Question: In my project. I need to use NER annotation so I used NERDemo.java
It works fine when I create a new project and have only this code, but when I add it to my project I keep getting errors. I have edited the path in my code to the specific location of the classifiers.
I added the Jar files:

This is the code:
'''
String serializedClassifier = "/Users/ha/stanford-ner-2014-10-26/classifiers/english.all.3class.distsim.crf.ser.gz";
String serializedClassifier2 = "/Users/ha/stanford-ner-2014-10-26/classifiers/english.muc.7class.distsim.crf.ser.gz";
if (args.length > 0) {
serializedClassifier = args[0];
}
NERClassifierCombiner classifier = new NERClassifierCombiner(false, false, serializedClassifier, serializedClassifier2);
String fileContents = IOUtils.slurpFile("/Users/ha/NetBeansProjects/StanfordPOSCode/src/stanfordposcode/input.txt");
List<List<CoreLabel>> out = classifier.classify(fileContents);
int i = 0;
for (List<CoreLabel> lcl : out) {
i++;
int j = 0;
for (CoreLabel cl : lcl) {
j++;
System.out.printf("%d:%d: %s%n", i, j,
cl.toShorterString("Text", "CharacterOffsetBegin", "CharacterOffsetEnd", "NamedEntityTag"));
}
}
'''
But I got this error:
'''
run:
Loading classifier from /Users/ha/stanford-ner-2014-10-26/classifiers/english.all.3class.distsim.crf.ser.gz ... Loading distsim lexicon from /u/nlp/data/pos_tags_are_useless/egw4-reut.512.clusters ... java.lang.RuntimeException: java.io.FileNotFoundException: /u/nlp/data/pos_tags_are_useless/egw4-reut.512.clusters (No such file or directory)
at edu.stanford.nlp.objectbank.ReaderIteratorFactory$ReaderIterator.setNextObject(ReaderIteratorFactory.java:225)
at edu.stanford.nlp.objectbank.ReaderIteratorFactory$ReaderIterator.<init>(ReaderIteratorFactory.java:161)
at edu.stanford.nlp.objectbank.ReaderIteratorFactory.iterator(ReaderIteratorFactory.java:98)
at edu.stanford.nlp.objectbank.ObjectBank$OBIterator.<init>(ObjectBank.java:404)
at edu.stanford.nlp.objectbank.ObjectBank.iterator(ObjectBank.java:242)
at edu.stanford.nlp.ie.NERFeatureFactory.initLexicon(NERFeatureFactory.java:471)
at edu.stanford.nlp.ie.NERFeatureFactory.init(NERFeatureFactory.java:379)
at edu.stanford.nlp.ie.AbstractSequenceClassifier.reinit(AbstractSequenceClassifier.java:171)
at edu.stanford.nlp.ie.crf.CRFClassifier.loadClassifier(CRFClassifier.java:2630)
at edu.stanford.nlp.ie.AbstractSequenceClassifier.loadClassifier(AbstractSequenceClassifier.java:1620)
at edu.stanford.nlp.ie.AbstractSequenceClassifier.loadClassifier(AbstractSequenceClassifier.java:1736)
at edu.stanford.nlp.ie.AbstractSequenceClassifier.loadClassifier(AbstractSequenceClassifier.java:1679)
at edu.stanford.nlp.ie.AbstractSequenceClassifier.loadClassifier(AbstractSequenceClassifier.java:1662)
at edu.stanford.nlp.ie.crf.CRFClassifier.getClassifier(CRFClassifier.java:2851)
at edu.stanford.nlp.ie.ClassifierCombiner.loadClassifierFromPath(ClassifierCombiner.java:189)
at edu.stanford.nlp.ie.ClassifierCombiner.loadClassifiers(ClassifierCombiner.java:173)
at edu.stanford.nlp.ie.ClassifierCombiner.<init>(ClassifierCombiner.java:125)
at edu.stanford.nlp.ie.NERClassifierCombiner.<init>(NERClassifierCombiner.java:52)
at stanfordposcode.MultipleNERs.main(MultipleNERs.java:24)
Caused by: java.io.FileNotFoundException: /u/nlp/data/pos_tags_are_useless/egw4-reut.512.clusters (No such file or directory)
at java.io.FileInputStream.open(Native Method)
at java.io.FileInputStream.<init>(FileInputStream.java:131)
at edu.stanford.nlp.io.EncodingFileReader.<init>(EncodingFileReader.java:78)
at edu.stanford.nlp.objectbank.ReaderIteratorFactory$ReaderIterator.setNextObject(ReaderIteratorFactory.java:192)
... 18 more
Loading classifier from /Users/ha/stanford-ner-2014-10-26/classifiers/english.all.3class.distsim.crf.ser.gz ... Exception in thread "main" java.io.FileNotFoundException
at edu.stanford.nlp.ie.ClassifierCombiner.loadClassifierFromPath(ClassifierCombiner.java:199)
at edu.stanford.nlp.ie.ClassifierCombiner.loadClassifiers(ClassifierCombiner.java:173)
at edu.stanford.nlp.ie.ClassifierCombiner.<init>(ClassifierCombiner.java:125)
at edu.stanford.nlp.ie.NERClassifierCombiner.<init>(NERClassifierCombiner.java:52)
at stanfordposcode.MultipleNERs.main(MultipleNERs.java:24)
Caused by: java.lang.ClassCastException: java.util.ArrayList cannot be cast to edu.stanford.nlp.classify.LinearClassifier
at edu.stanford.nlp.ie.ner.CMMClassifier.loadClassifier(CMMClassifier.java:1070)
at edu.stanford.nlp.ie.AbstractSequenceClassifier.loadClassifier(AbstractSequenceClassifier.java:1620)
at edu.stanford.nlp.ie.AbstractSequenceClassifier.loadClassifier(AbstractSequenceClassifier.java:1736)
at edu.stanford.nlp.ie.AbstractSequenceClassifier.loadClassifier(AbstractSequenceClassifier.java:1679)
at edu.stanford.nlp.ie.AbstractSequenceClassifier.loadClassifier(AbstractSequenceClassifier.java:1662)
at edu.stanford.nlp.ie.ner.CMMClassifier.getClassifier(CMMClassifier.java:1116)
at edu.stanford.nlp.ie.ClassifierCombiner.loadClassifierFromPath(ClassifierCombiner.java:195)
... 4 more
Java Result: 1
BUILD SUCCESSFUL (total time: 1 second)
'''
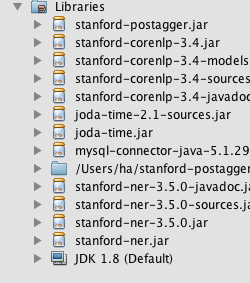
Answer: You are mixing and matching the code from version 3.4 and the models from version 3.5. I suggest upgrading everything to the latest version.